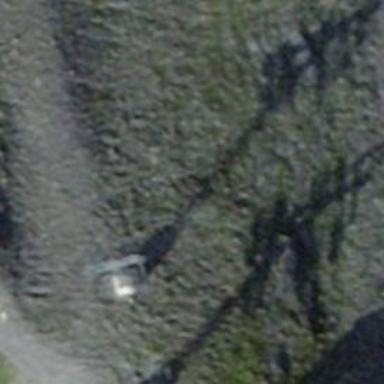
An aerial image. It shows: Pylon used for aerialway.